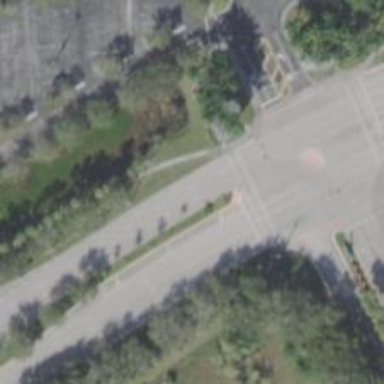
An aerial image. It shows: Secondary road with separate asphalt sidewalks.